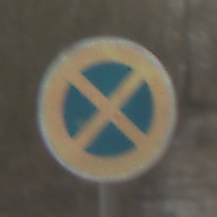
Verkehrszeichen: AbsolutesHalteverbot
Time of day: MorningAfternoon
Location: Outdoor (Nature)
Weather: PartlyCloudy
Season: Winter
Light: Natural